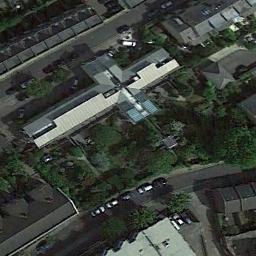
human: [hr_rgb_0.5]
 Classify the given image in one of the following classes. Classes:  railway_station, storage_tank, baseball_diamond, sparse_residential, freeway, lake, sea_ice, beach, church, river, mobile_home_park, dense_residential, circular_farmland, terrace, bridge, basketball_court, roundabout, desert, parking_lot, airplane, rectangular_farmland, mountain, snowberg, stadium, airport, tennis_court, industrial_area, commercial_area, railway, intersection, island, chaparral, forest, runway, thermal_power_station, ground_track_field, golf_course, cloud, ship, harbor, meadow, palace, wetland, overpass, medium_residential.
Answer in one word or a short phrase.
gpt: church